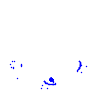
Particle: proton